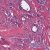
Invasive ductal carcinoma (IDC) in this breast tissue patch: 1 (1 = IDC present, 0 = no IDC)